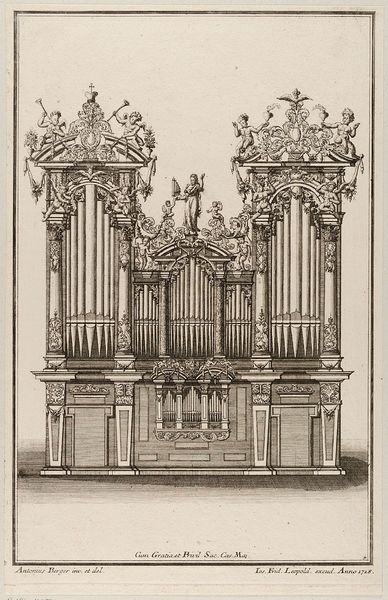
Titel: Orgel, Blatt 4 aus der Folge 'Accurater Entwurff gantz neu inventirter u. noch nie an das Tagesliecht gekommener Orgelkästen'
Künstler: Anton Berger
Standort: Hamburg
Institution: Museum für Kunst und Gewerbe Hamburg
Schlagwörter: weiß, grau, schwarz, hochformat, barock, rahmen, kirche, musik, engel, putto, papier, grafik, graphik, pfeife, fotografie, photographie, buch, kreuz, druck, druckgraphik, druckgrafik, radierung, stich, girlanden, orgel, laubwerk, blattwerk, pfeiffe, register, posaune, putten, kupferstich, graustufen, allegorien, pfeifen, amoretten, orgelpfeifen, darstellungen, embleme, bandelwerk, reproduktionen, pfeiffen, barockzeit, barockzeitalter, blumengewinde, druckerzeugnisse, kirchenmusik, orgelpfeiffe, ornamentstich, vorlageblätter